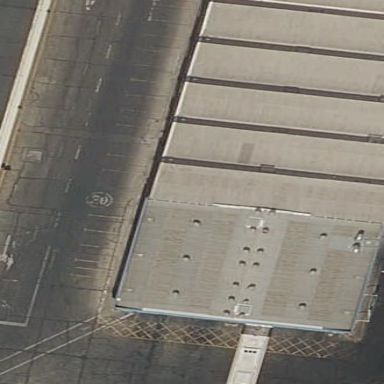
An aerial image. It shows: Building with gabled roof oriented across.